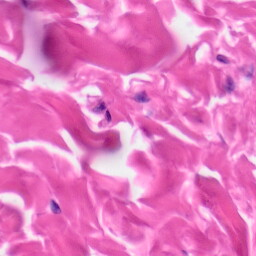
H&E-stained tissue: Skin